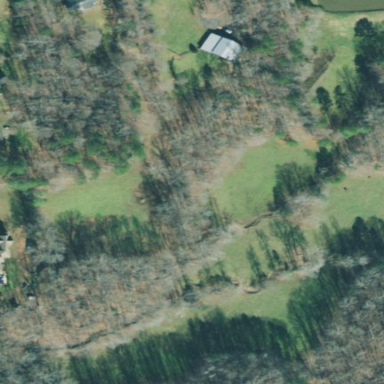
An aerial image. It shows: Farm.